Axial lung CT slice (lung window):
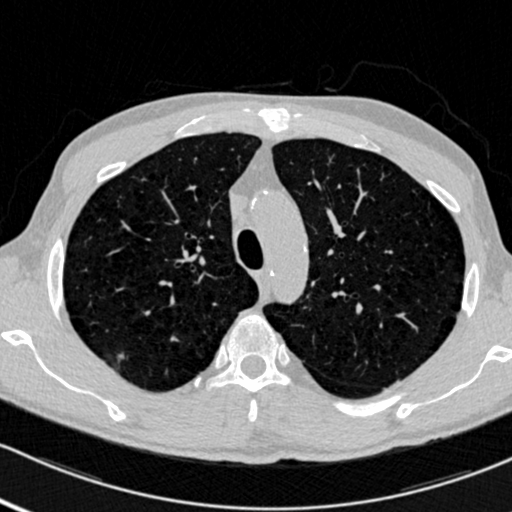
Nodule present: yes
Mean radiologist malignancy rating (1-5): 3.667